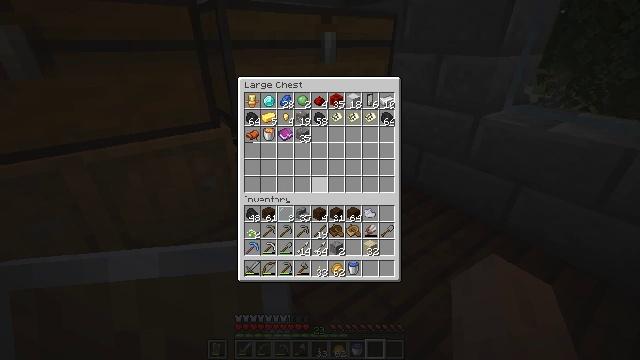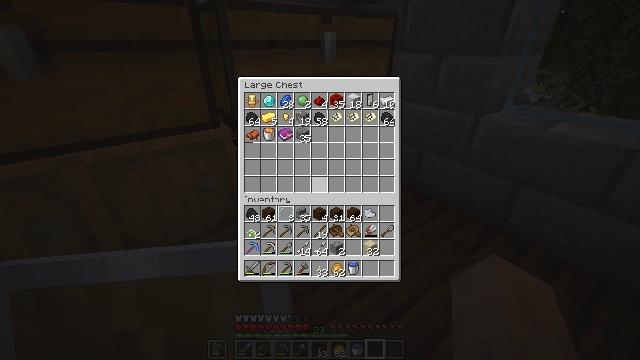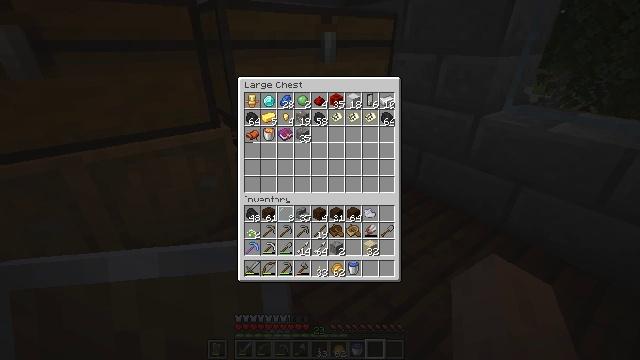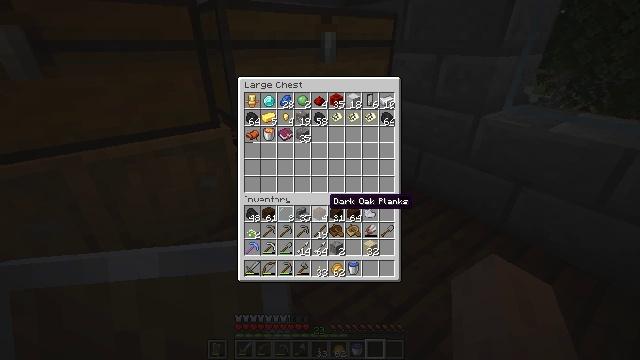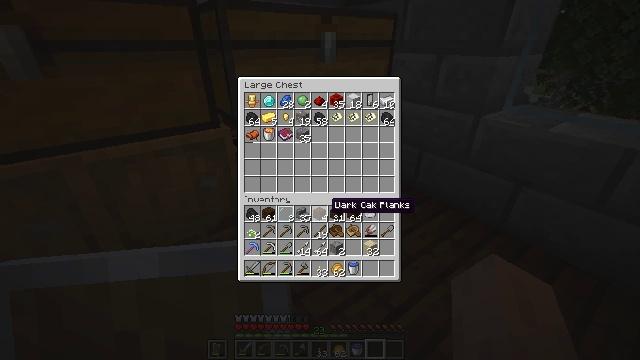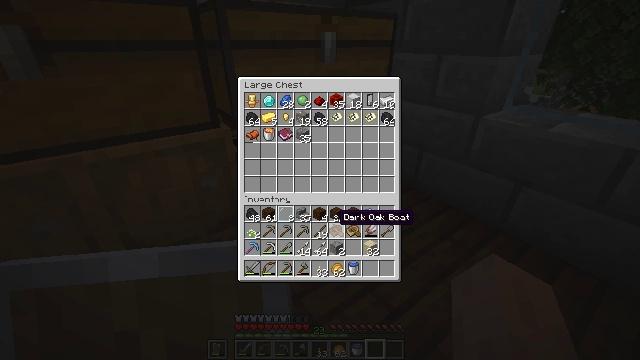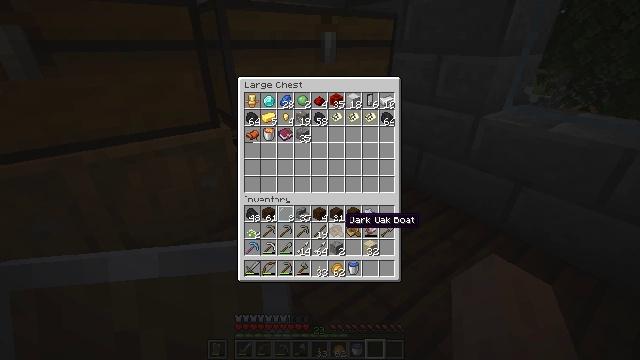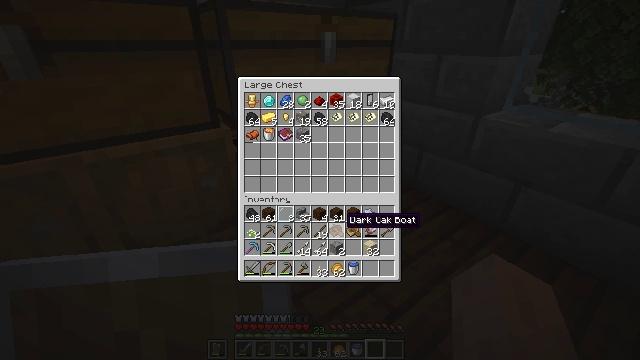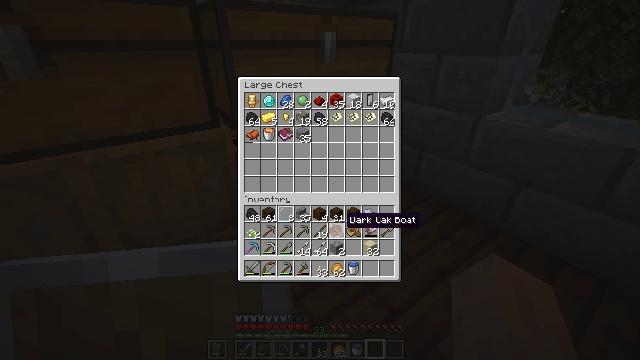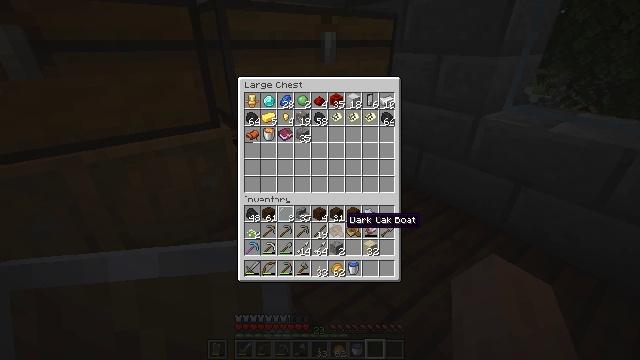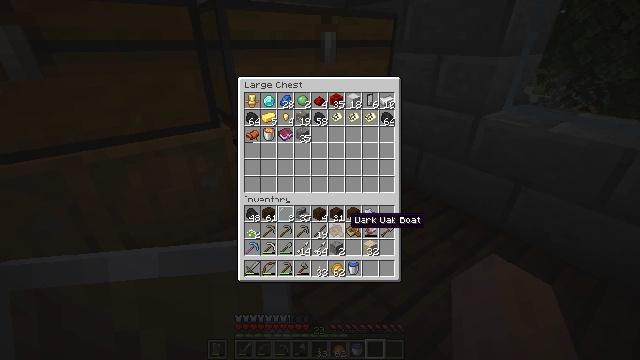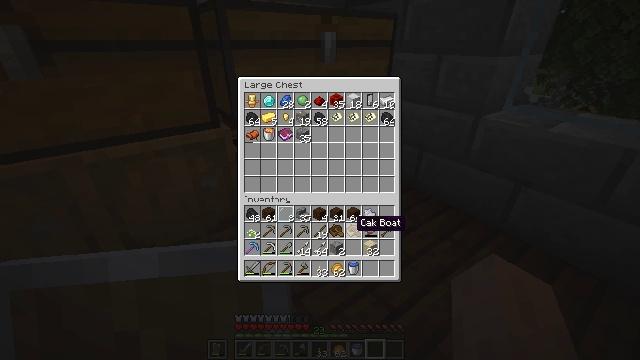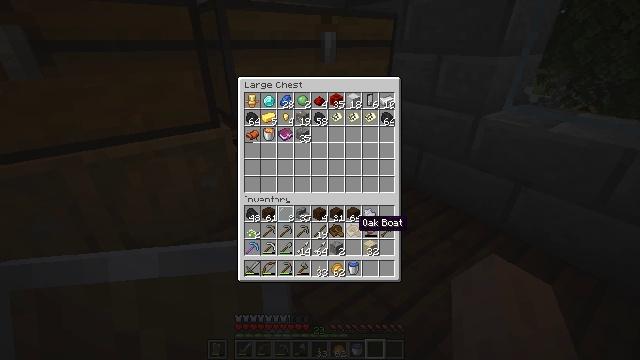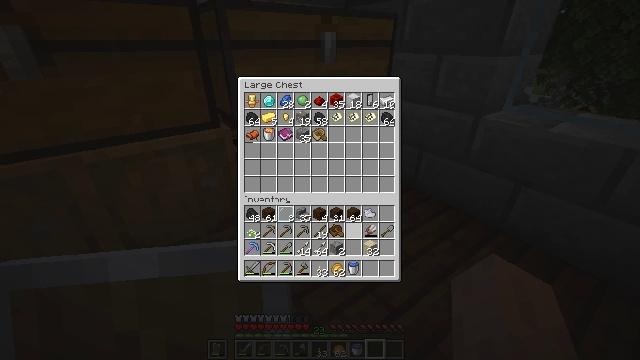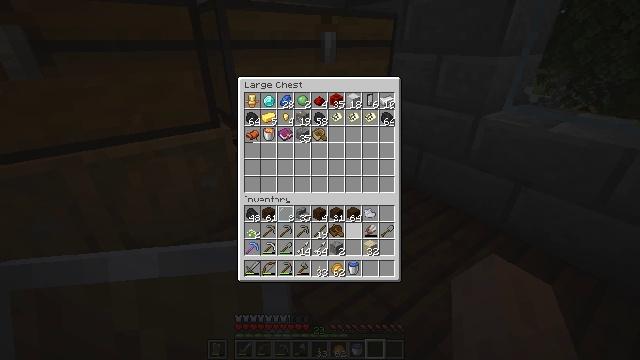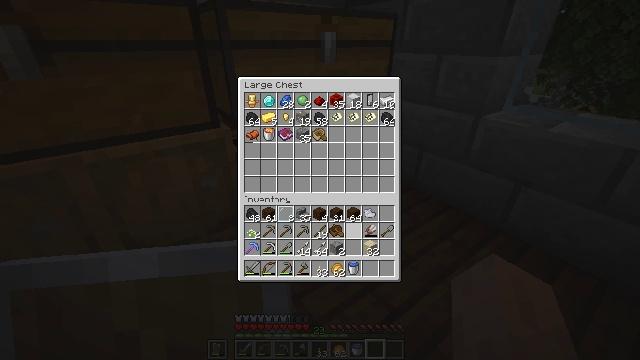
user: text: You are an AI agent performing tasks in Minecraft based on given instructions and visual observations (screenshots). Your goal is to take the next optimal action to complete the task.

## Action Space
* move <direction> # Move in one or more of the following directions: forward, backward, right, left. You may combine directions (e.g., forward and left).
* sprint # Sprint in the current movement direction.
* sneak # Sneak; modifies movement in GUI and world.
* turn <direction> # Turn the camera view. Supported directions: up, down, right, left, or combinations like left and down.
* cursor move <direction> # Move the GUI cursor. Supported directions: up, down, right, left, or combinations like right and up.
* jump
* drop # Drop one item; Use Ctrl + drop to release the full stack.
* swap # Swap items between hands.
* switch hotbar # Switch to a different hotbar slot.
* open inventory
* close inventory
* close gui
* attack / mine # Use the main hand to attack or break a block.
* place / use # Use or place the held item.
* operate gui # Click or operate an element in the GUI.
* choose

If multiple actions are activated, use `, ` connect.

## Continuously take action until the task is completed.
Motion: motion action
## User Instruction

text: Recycle the stone brick stairs from the structure.
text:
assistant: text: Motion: sneak
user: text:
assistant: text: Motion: sneak, turn down
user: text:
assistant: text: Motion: sneak, turn down
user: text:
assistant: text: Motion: sneak
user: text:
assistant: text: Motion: sneak, turn right and down
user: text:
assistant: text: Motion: sneak
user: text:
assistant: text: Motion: sneak
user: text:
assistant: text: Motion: sneak
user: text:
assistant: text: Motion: sneak
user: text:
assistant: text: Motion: sneak
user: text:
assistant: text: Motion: sneak
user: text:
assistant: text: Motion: sneak
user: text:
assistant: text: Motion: sneak, attack / mine
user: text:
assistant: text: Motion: sneak
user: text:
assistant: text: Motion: sneak
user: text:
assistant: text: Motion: no_op
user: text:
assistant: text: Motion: turn right and up
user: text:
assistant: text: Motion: turn up
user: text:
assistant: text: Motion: no_op
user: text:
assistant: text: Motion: no_op
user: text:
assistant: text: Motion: no_op
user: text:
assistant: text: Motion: no_op
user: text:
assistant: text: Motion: no_op
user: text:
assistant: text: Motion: no_op
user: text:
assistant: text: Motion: turn left
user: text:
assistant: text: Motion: turn left
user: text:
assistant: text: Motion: no_op
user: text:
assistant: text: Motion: no_op
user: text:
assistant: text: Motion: no_op
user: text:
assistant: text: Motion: no_op